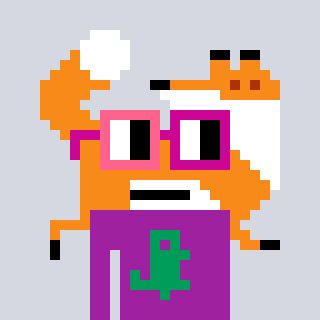
a pixel art character with square pink and red glasses, a fox-shaped head and a magenta-colored body on a cool background